Question: I'm trying to use a pre html tag to contain some code that I am going to format. I take the code from a pre-existing pre tag, and make a table containing the code, which is then formatted. But every other time I make a td element, with some text in it, an empty table is created instead. My code is as following:
'''
function init() {
var pres = document.getElementsByTagName('pre');
for (var i = 0; i < pres.length; i++) {
var elem = pres[i];
var ourTable = document.createElement('table');
if (elem.className.toLowerCase() == 'code') {
var lineCount = 1;
var linesOfText = elem.innerHTML.split(/
|
/);
for (var j = 0; j < linesOfText.length; j++) {
var ourRow = document.createElement('tr');
var lineNumberTd = document.createElement('td');
var lineNumberNode = document.createTextNode(lineCount);
lineNumberTd.appendChild(lineNumberNode);
ourRow.appendChild(lineNumberTd);
var code = linesOfText[j];
var codeTd = document.createElement('td');
var ourPre = document.createElement('pre');
ourPre.innerHTML = code;
codeTd.appendChild(ourPre);
ourRow.appendChild(codeTd);
lineCount++;
ourTable.appendChild(ourRow);
}
}
elem.parentNode.replaceChild(ourTable, elem);
}
}
window.onload = init;
'''
And my HTML is as following:
'''
<html xmlns="http://www.w3.org/1999/xhtml">
<head runat="server">
<link rel="stylesheet" href="DefaultStyle.css" />
<title>Autoformatter</title>
</head>
<body>
<form id="form1" runat="server">
<div>
<pre class="code">
while (!stop)
{
while (packetQueue.Count > 0)
{
HandlePacket(packetQueue.Dequeue());
}
}
</pre>
</div>
</form>
<script type="text/javascript" src="PrimaryScript.js" ></script>
</body>
</html>
'''
and this generates something like this:

There are empty tables like the one on line 2 in line 4, 6 and 8 aswell.
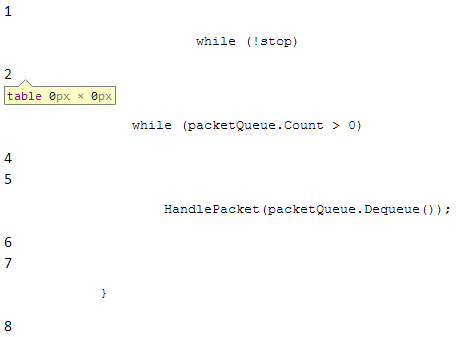
Answer: The problem is that you are using a NodeList:
'''
var pres = document.getElementsByTagName('pre');
for (var i = 0; i < pres.length; i++) {
'''
NodeLists are "live" collections, that is they change. At the beginning you have one pre tag so 'pres.length' returns 1. But within the loop you add pre tags. So 'pres.length' changes as well. Hence your loop runs again and again.